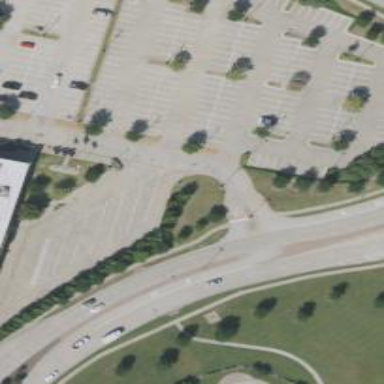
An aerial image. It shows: Tertiary road with separate sidewalk.